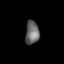
Tissue: lung
Cell type: Epithelial cells
Senescence score: 0.2334
Nuclear area (px): 316
Mean DAPI intensity: 103.604